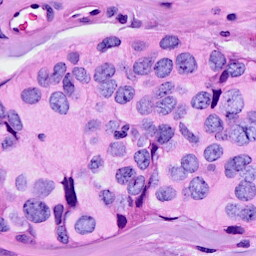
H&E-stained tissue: Breast